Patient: sex M, age 63
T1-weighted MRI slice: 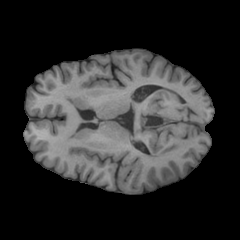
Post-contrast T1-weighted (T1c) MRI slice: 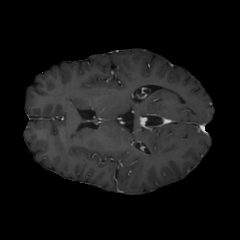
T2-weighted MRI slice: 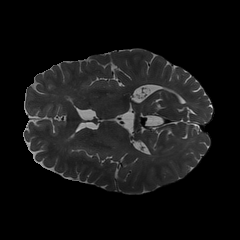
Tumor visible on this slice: no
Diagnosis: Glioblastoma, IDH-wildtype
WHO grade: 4